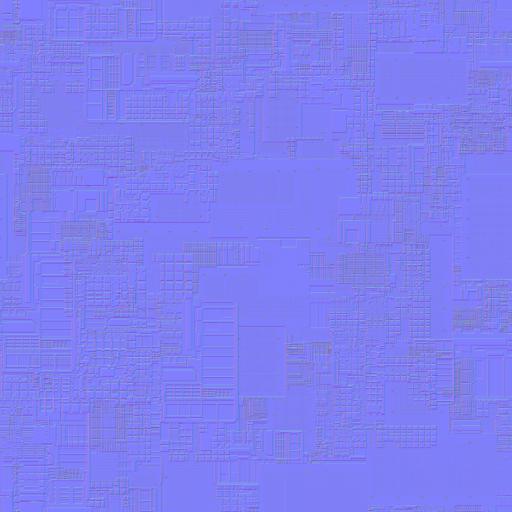
chip computer fi motherboard sci